Question: I need to make something like this (rectangles mean various pictures):

I know that it is possible to do this by making one image from two and assigning it to a UIButton. But is there another way to do it by using insets?
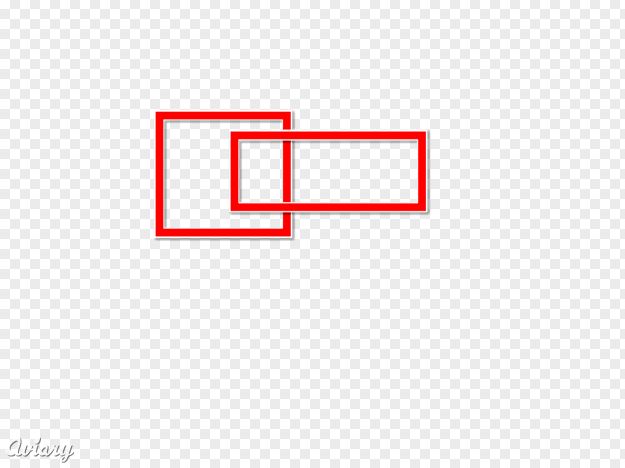
Answer: If you want the "button pressed" highlighted state for both images you could
- - 'button1.highlighted''button2.highlighted = ((UIButton*)sender).highlighted'